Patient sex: F
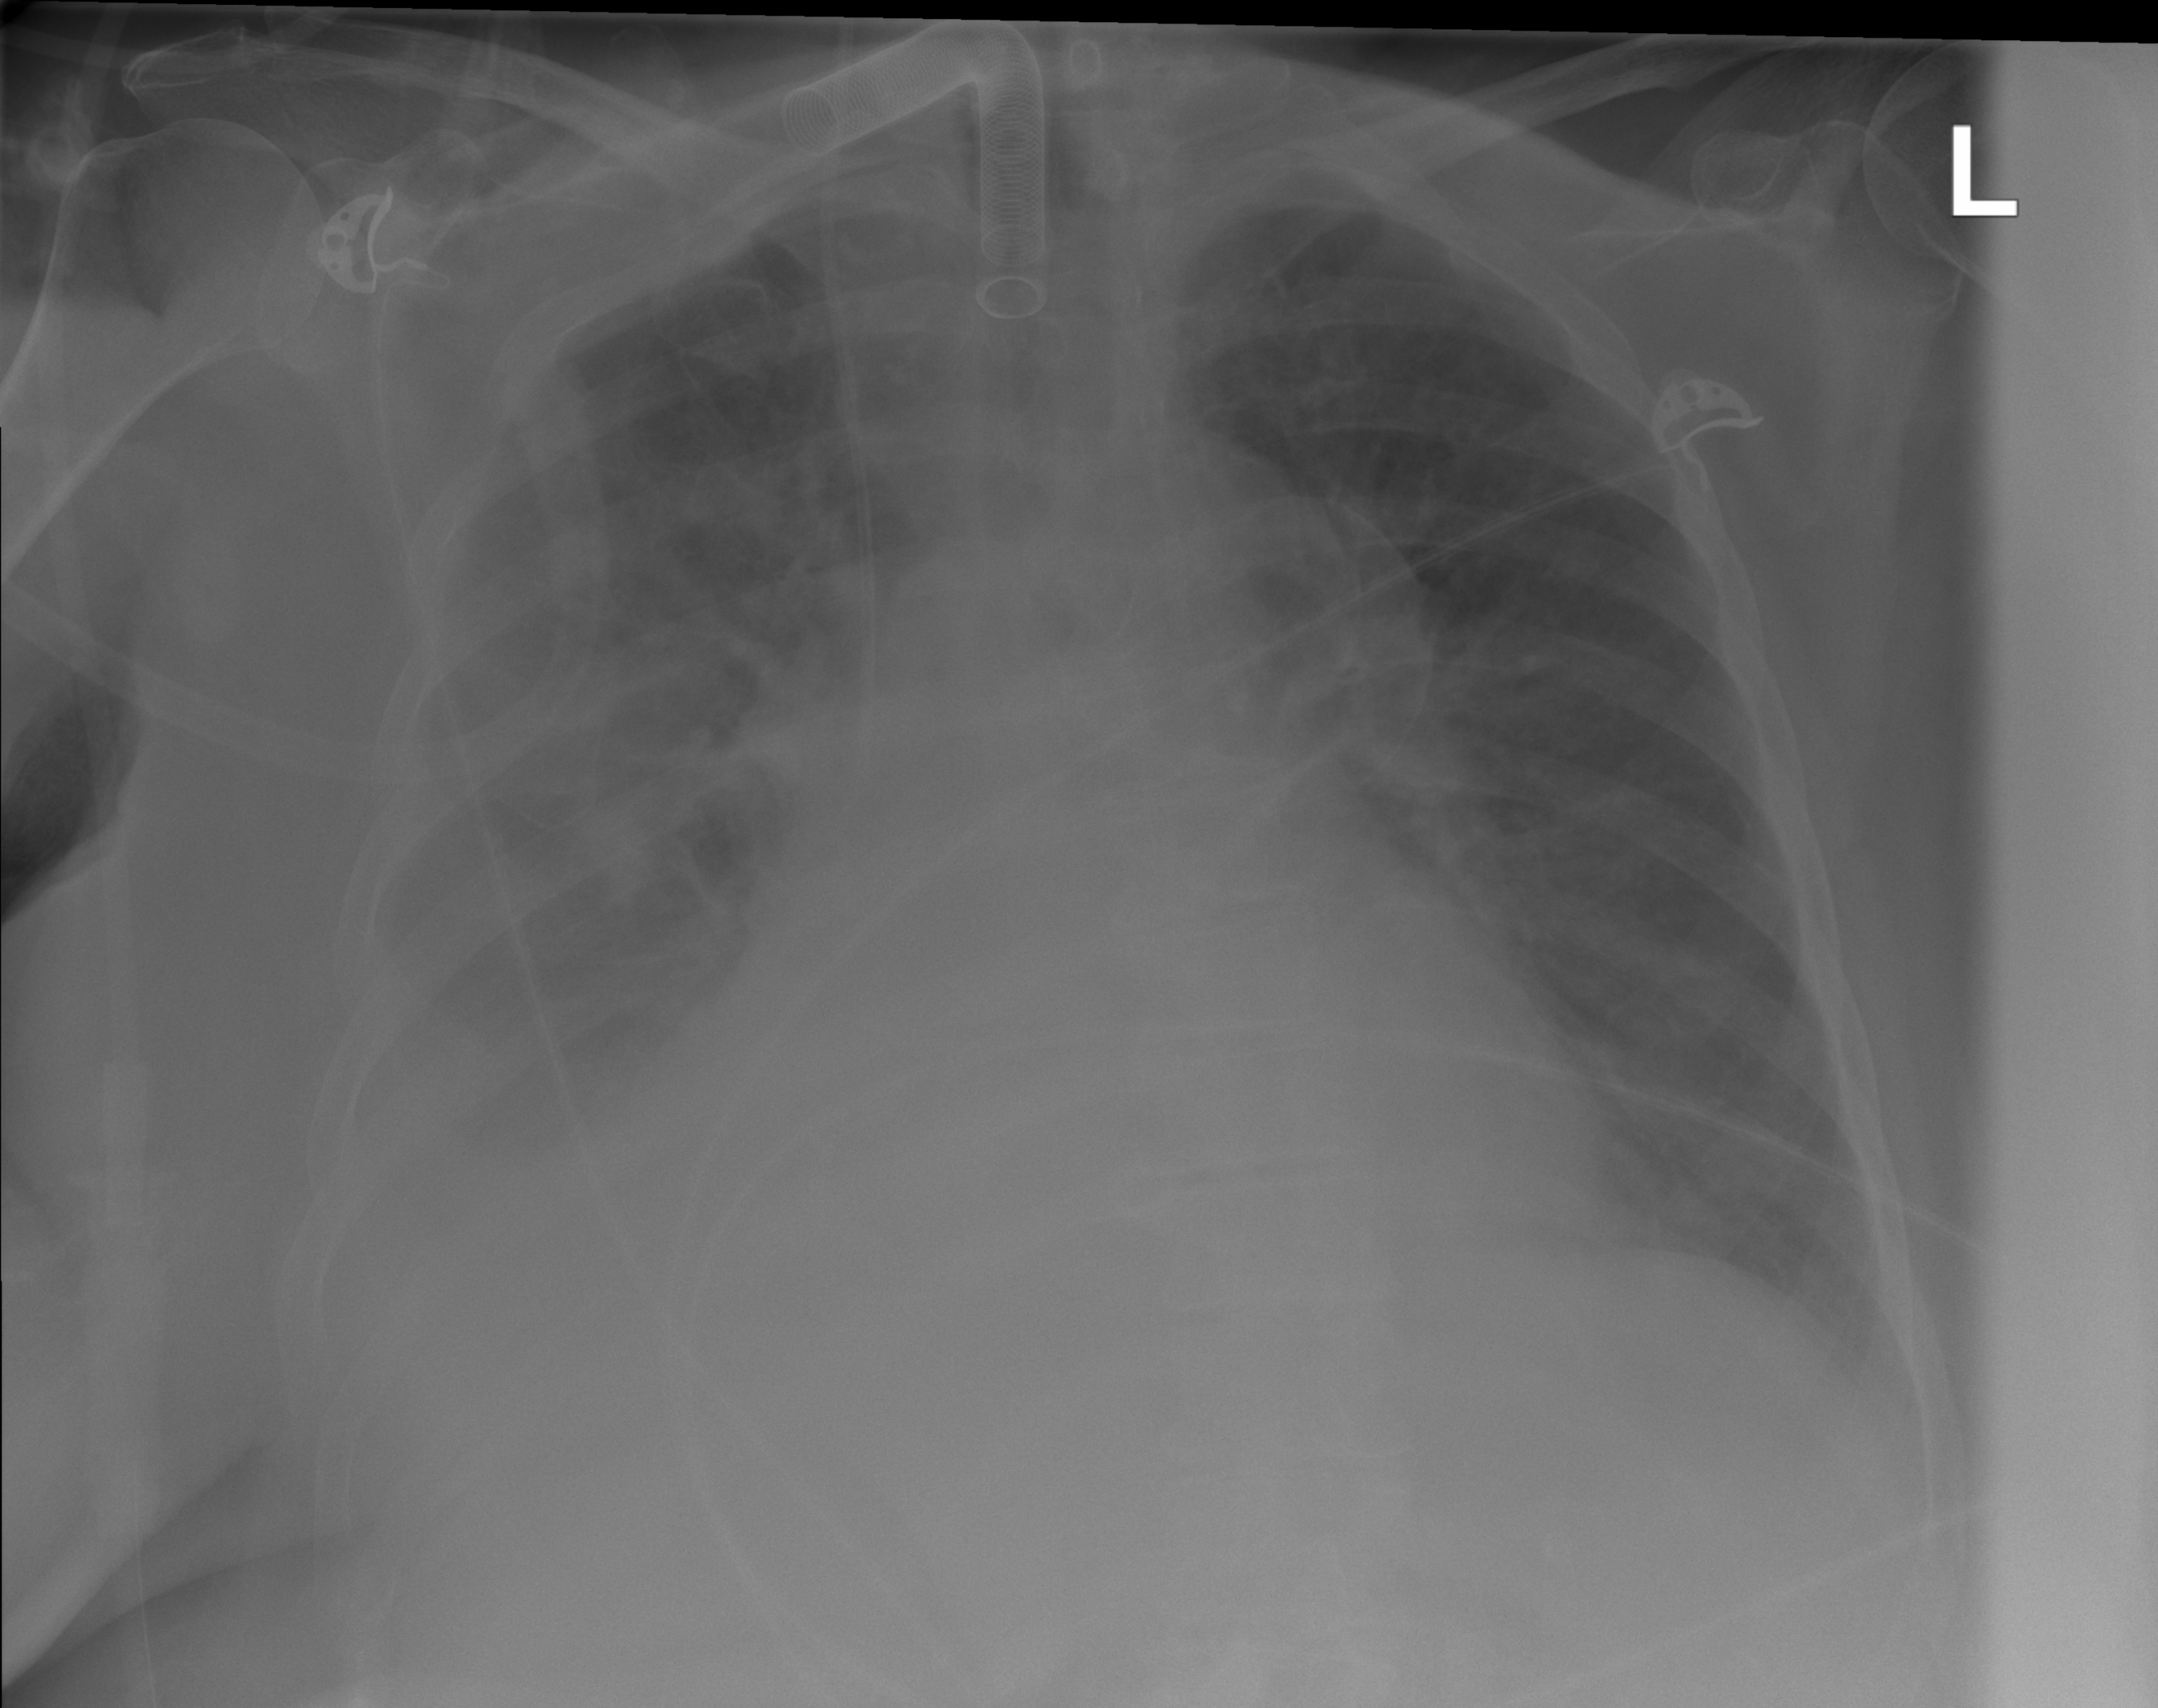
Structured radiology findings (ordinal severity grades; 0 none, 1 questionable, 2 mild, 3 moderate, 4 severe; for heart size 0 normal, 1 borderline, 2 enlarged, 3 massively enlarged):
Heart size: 2
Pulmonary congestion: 2
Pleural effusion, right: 3
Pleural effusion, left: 1
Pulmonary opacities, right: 2
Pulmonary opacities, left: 0
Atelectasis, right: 3
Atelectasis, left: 1